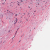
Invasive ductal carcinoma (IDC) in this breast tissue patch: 0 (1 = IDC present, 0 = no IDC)